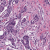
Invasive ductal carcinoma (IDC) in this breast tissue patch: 1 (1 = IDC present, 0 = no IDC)